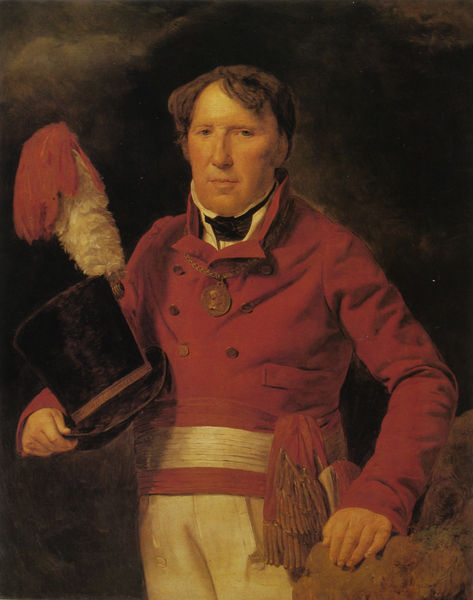
Titel: Bildnis des Schiffsmeisters Mathias Feldmüller in rotem Frack und weißer Hose (1770-1850)
Künstler: Ferdinand Georg Waldmüller
Institution: Privatbesitz
Schlagwörter: berg, dunkel, feder, felsen, gemälde, hand, haut, kopf, mann, schatten, weiß, wolken, landschaft, braun, hell, hintergrund, hut, licht, mund, nacht, nase, schwarz, zeichnung, ölbild, blick, gürtel, rot, malerei, rock, schleife, zylinder, hemd, hose, jacke, arme, augen, band, falten, federn, gesicht, halten, kragen, stein, bildnis, herr, portrait, porträt, fransen, gold, haare, pose, stehend, saum, england, frontal, knopf, scheitel, reiter, federbusch, schärpe, kopfbedeckung, taille, man, stab, fahne, fels, kette, frack, krawatte, goya, kordel, quaste, knöpfe, fliege, jacket, halskette, stolz, medaillon, militär, uniform, soldat, selbstbildnis, hutschmuck, offizier, orden, scherpe, armee, bildniss, anhänger, goldkette, general, zylinger, repräsentation, binder, büschel, medaille, webel, bruder, ablegen, banderole, bauchband, bauchbinde, bund, dunkl, fliegedunkel, halsbinder, kleinwüchsig, kummerbund, ofizier, präsentieren, rotweiss, puschel, medailon, anführere, gardist, schwerpe